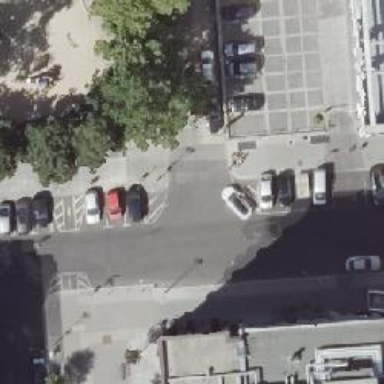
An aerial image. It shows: Residential road with asphalt surface. There are sidewalks on both sides and lane parking available.